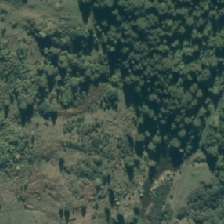
Land cover: grose_broom